Interaction volume radius: 5 \u00c5
Interaction volume height: 20 \u00c5
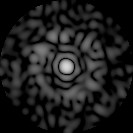
Disorder parameter: 0.8216